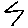
Label: zigzag